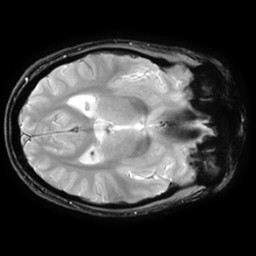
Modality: T2starw
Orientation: axial
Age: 22
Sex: male
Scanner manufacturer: ge
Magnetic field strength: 3 T
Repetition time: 0.65 s
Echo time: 0.02 s